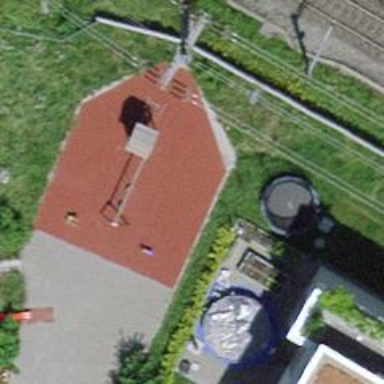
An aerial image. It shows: Playground structure.